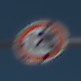
Verkehrszeichen: Geschwindigkeit120
Umgebung: Outdoor, Nature
Tageszeit: Midday
Wetter: PartlyCloudy
Licht: Natural
Jahreszeit: NotSpecified
Kontrast: HighContrast